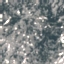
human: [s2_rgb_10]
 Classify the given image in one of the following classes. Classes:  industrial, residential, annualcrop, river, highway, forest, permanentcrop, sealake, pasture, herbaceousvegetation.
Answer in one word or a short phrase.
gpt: HerbaceousVegetation